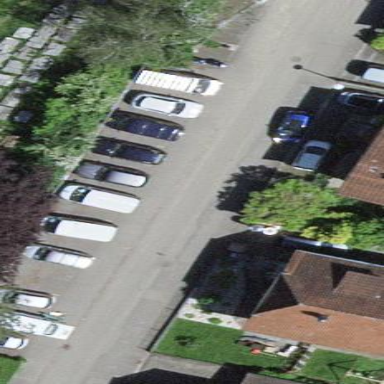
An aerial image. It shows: Street side parking area.